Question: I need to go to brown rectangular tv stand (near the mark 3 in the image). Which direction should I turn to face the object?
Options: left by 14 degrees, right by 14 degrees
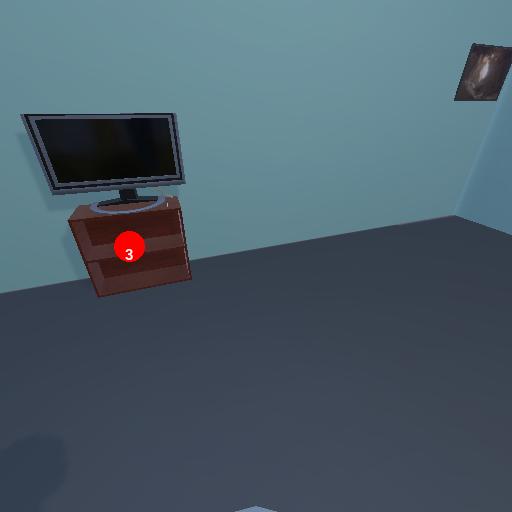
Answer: left by 14 degrees